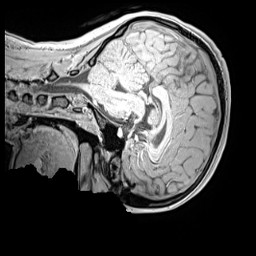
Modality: MP2RAGE
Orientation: sagittal
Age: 12
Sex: female
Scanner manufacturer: siemens
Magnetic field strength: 3 T
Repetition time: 4 s
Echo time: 0.00299 s